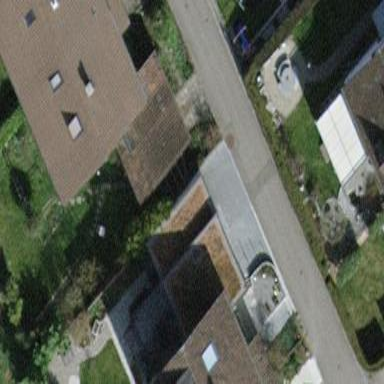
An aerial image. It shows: Terrace building.